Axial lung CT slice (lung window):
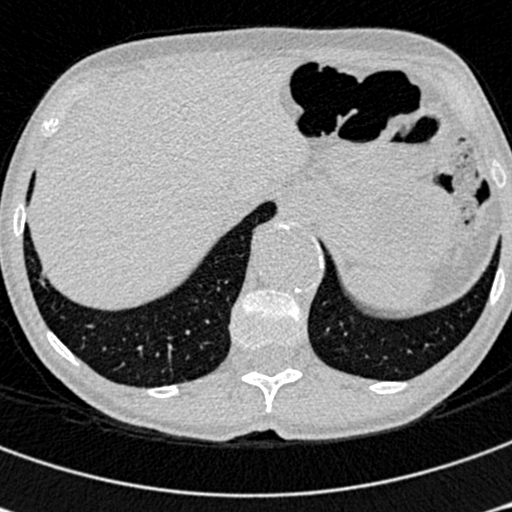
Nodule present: no